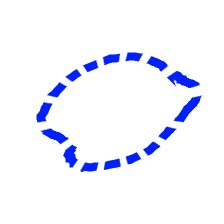
Shape: circle